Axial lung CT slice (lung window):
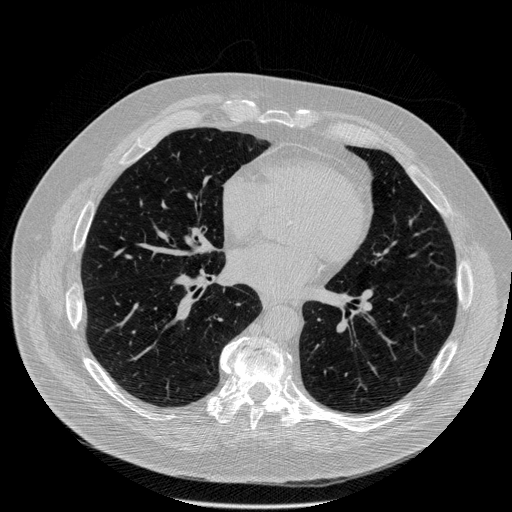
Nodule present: no